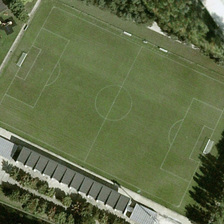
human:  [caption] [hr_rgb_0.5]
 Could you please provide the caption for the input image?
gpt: a football field is surrounded by some green trees .

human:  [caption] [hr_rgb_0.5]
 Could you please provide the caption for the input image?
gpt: a football field is surrounded by some green trees .

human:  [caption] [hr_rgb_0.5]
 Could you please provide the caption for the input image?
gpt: the football field is green grass around the tree is green .

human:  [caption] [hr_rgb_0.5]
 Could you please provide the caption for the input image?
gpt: there are many trees around a football field .

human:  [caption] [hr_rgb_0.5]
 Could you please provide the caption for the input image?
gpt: there are many trees around a football field .